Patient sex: F
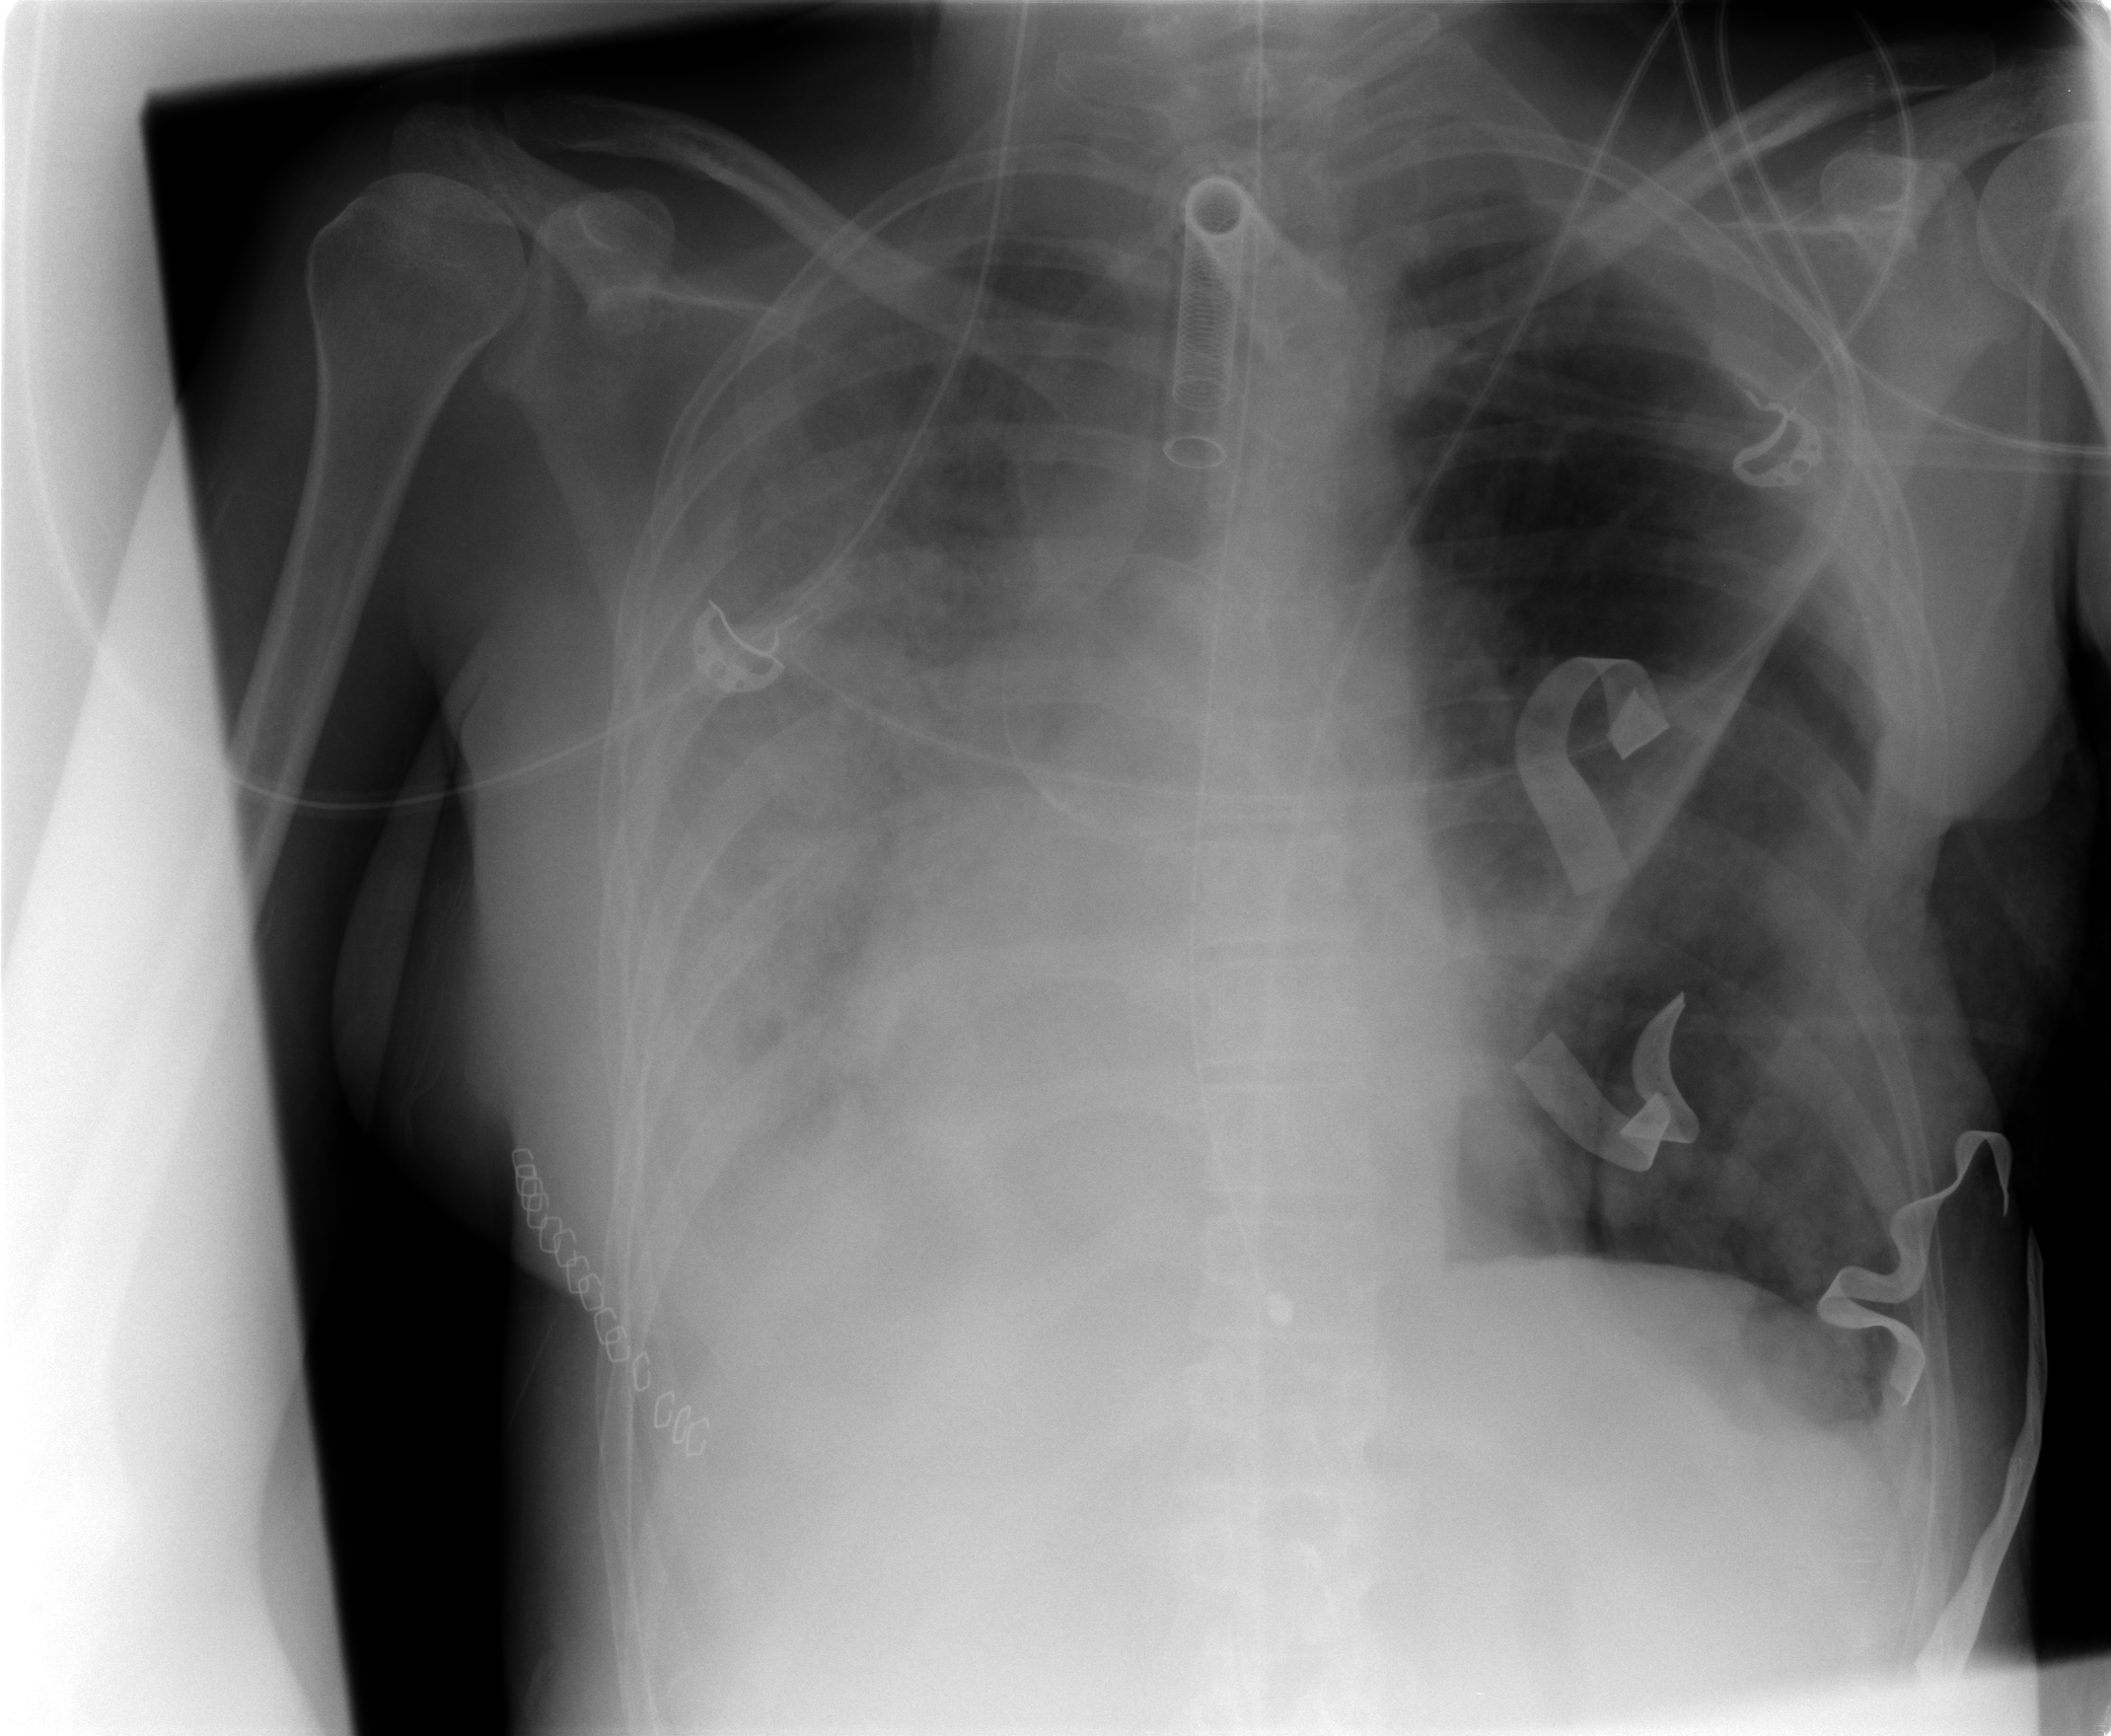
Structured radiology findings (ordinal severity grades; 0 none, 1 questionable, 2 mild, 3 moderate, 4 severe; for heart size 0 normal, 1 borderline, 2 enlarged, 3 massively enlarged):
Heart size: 0
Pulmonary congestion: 2
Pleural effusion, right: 2
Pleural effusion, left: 0
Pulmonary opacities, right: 4
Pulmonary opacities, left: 1
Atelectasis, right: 3
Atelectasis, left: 2